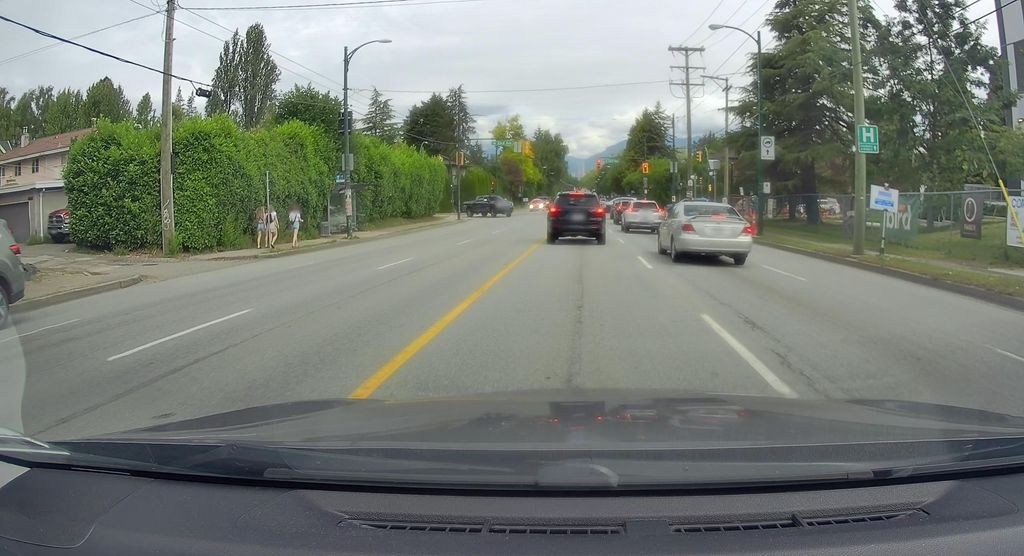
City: vancouver